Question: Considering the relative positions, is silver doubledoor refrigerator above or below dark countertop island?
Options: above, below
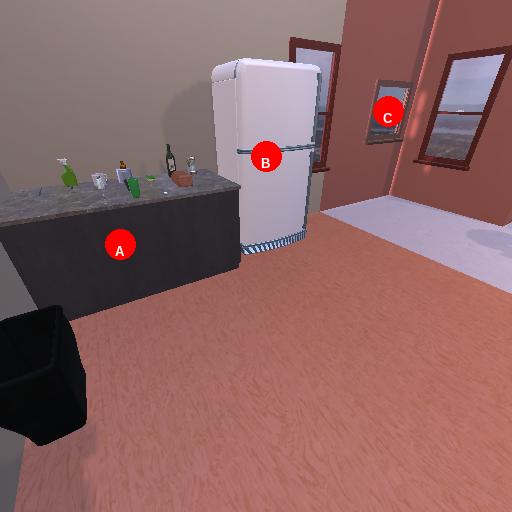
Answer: above